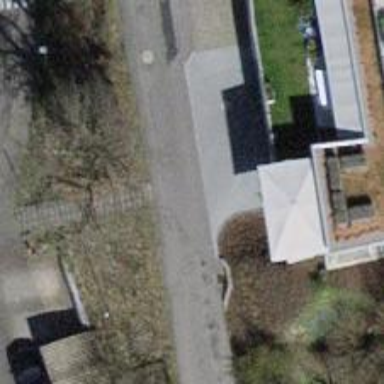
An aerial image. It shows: Set of steps on the road.